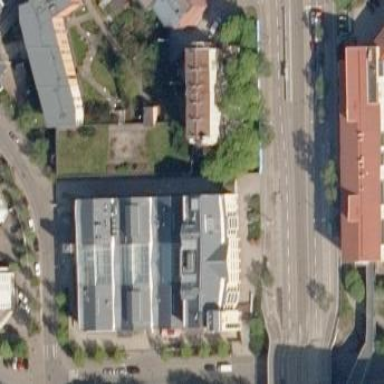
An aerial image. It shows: Office building.